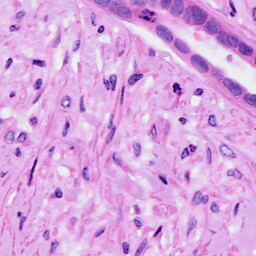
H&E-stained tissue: Ovarian